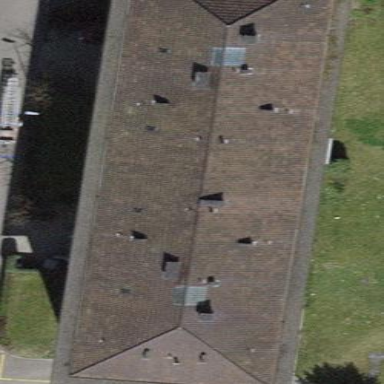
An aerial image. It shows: Hipped-roof apartment building with tile roofing.